Question: I need help to understand why my plugin project do not build anymore.
Sice few days ago I was been working on this project, but today opening the project all files have build errors (all errors are of the type xxxxx cannot be resolved to a type.
I really new to plugin development, and I'm quite sure some refernce got broken, but I can't understand which one. I made some research but I wasn't able to find something usefull.
thanks in advance for your help, here is a screenshot of the current situation
I tried to create a plugin project from scratch but I get the same problems

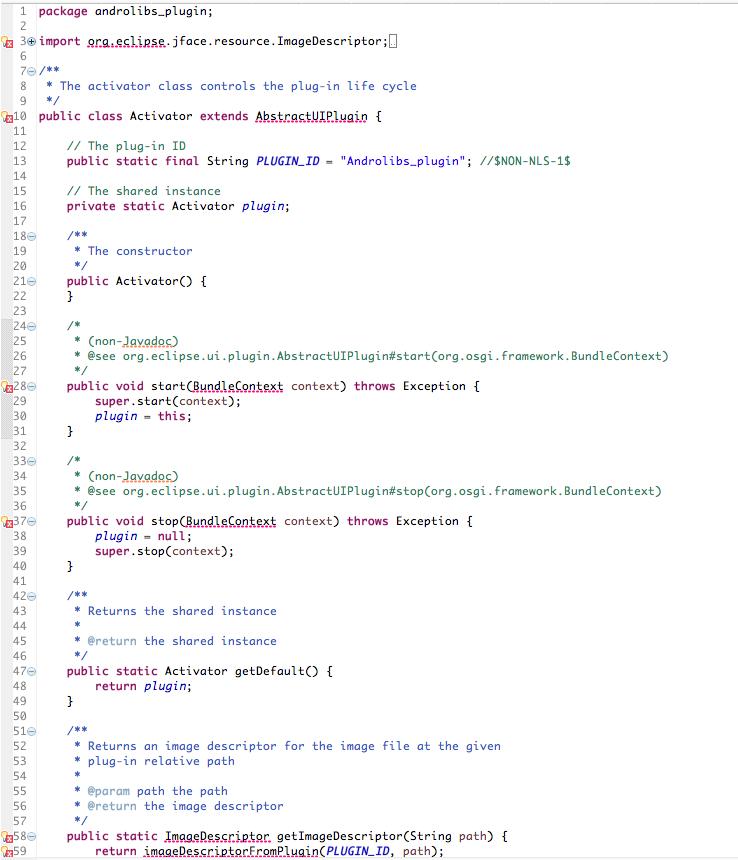
Answer: I solved the problem, for those who are facing the same problem I had to go in "eclipse preferences> Plug-in Development > Target Platform" , uncheck Running Platform, click ok and check it again. After that all build errors was disappeared.